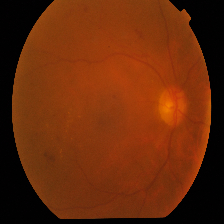
Diabetic retinopathy grade: Proliferative DR